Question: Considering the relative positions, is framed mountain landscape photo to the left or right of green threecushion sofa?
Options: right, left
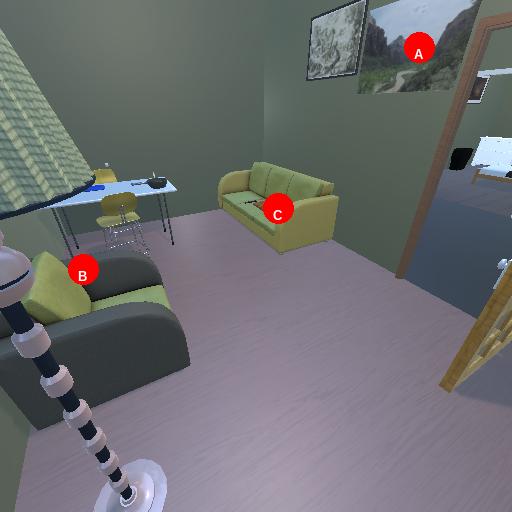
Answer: right